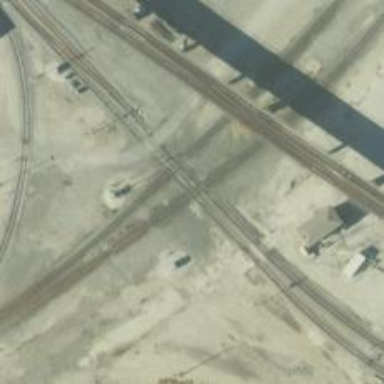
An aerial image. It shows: Railway crossing.